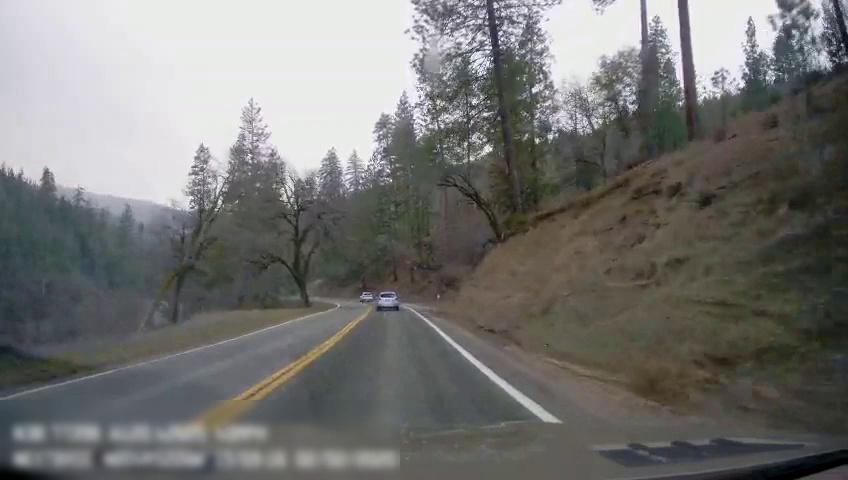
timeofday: Day
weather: Cloudy
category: Drivable Space
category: Vehicles | SUV
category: Vehicles | SUV
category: Lanes | Alternate Lane
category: Lanes | Current Lane
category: Lanes | Opposite Lane
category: Lanes | Opposite Lane